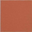
Piece: xx